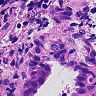
Metastatic tissue present: yes